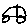
Label: car